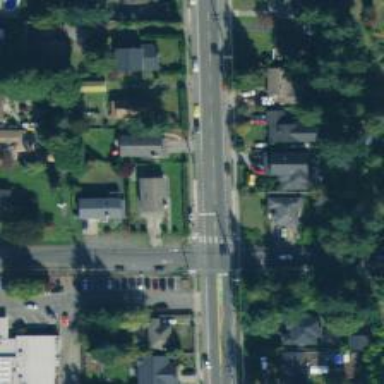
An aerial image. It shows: Secondary road with separate asphalt sidewalks.